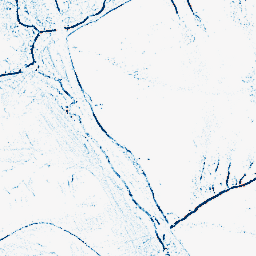
Category: morphological
Decomposition family: morphological_square
Decomposition parameters: operation: closing
size: 3
Upsampling method: sinc_blackman
Upsampling parameters: scale: 4
kernel_size: 16
Upsampling scale: 4